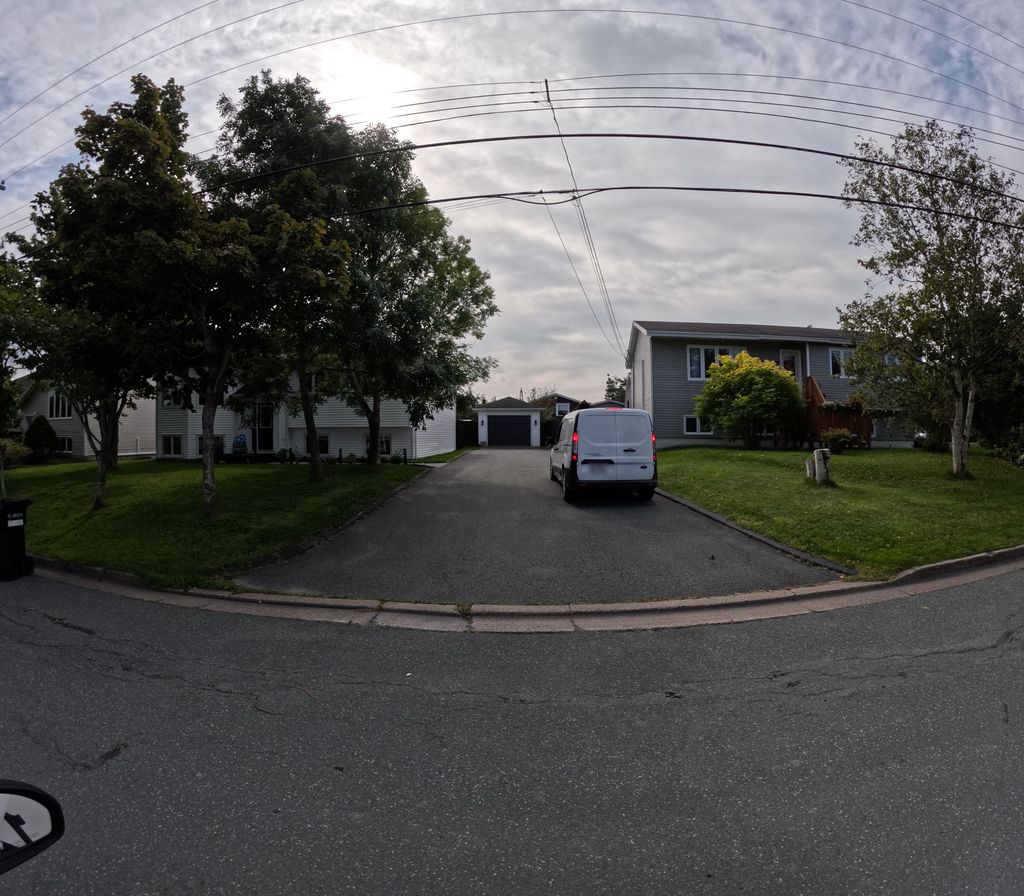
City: st_johns